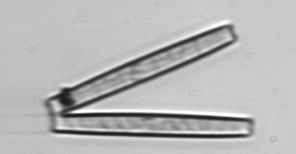
Label: Thalassionema